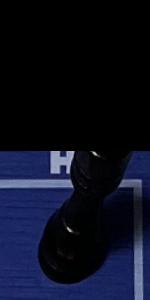
Label: Rook_Black